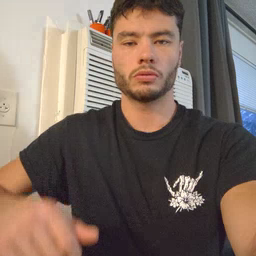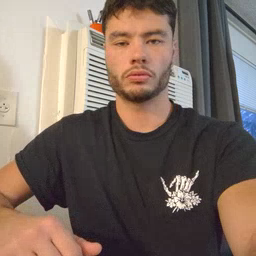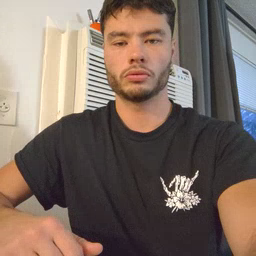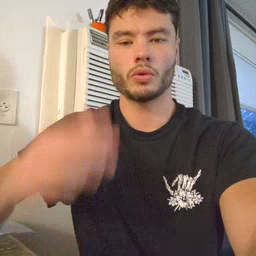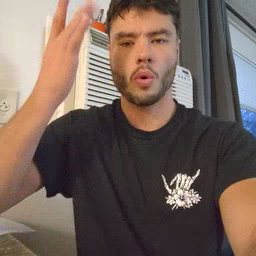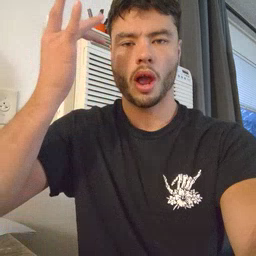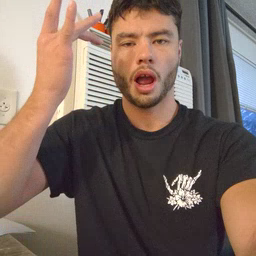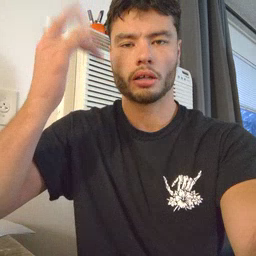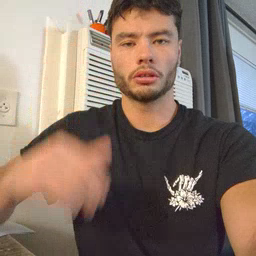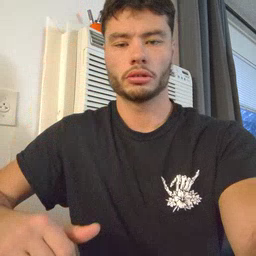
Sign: why